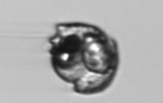
Label: Proterythropsis